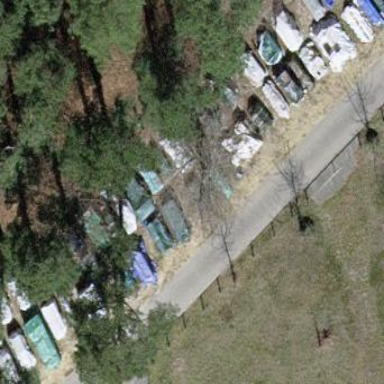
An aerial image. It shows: Camp pitch suitable for caravans.